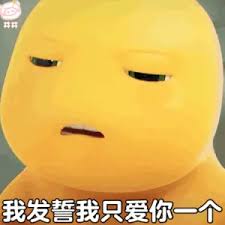
Label: nailong